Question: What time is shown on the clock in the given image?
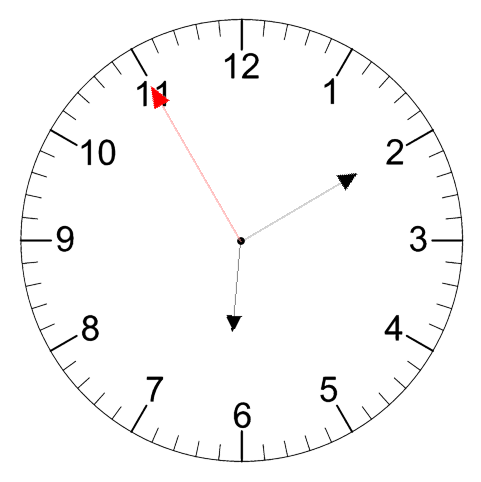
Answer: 06:09:55